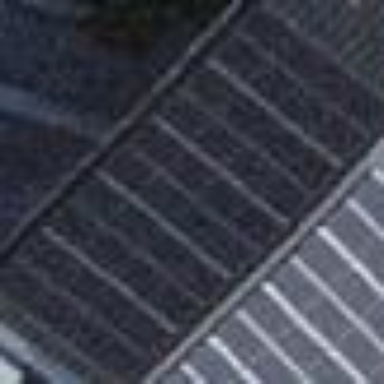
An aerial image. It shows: Solar power generator.